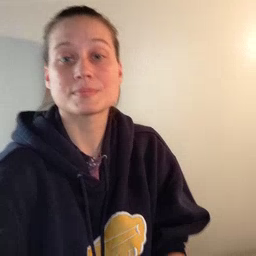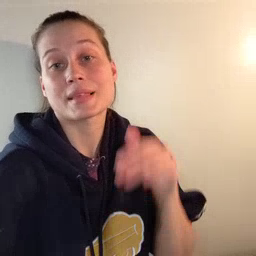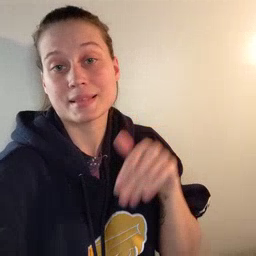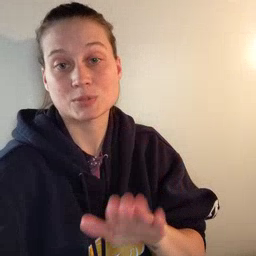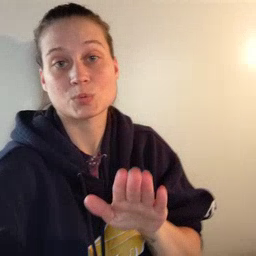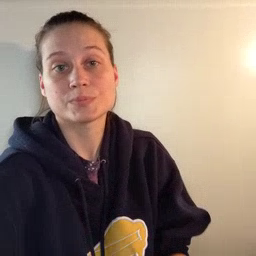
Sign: into